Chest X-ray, PA view. Patient: 10 years old, sex M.
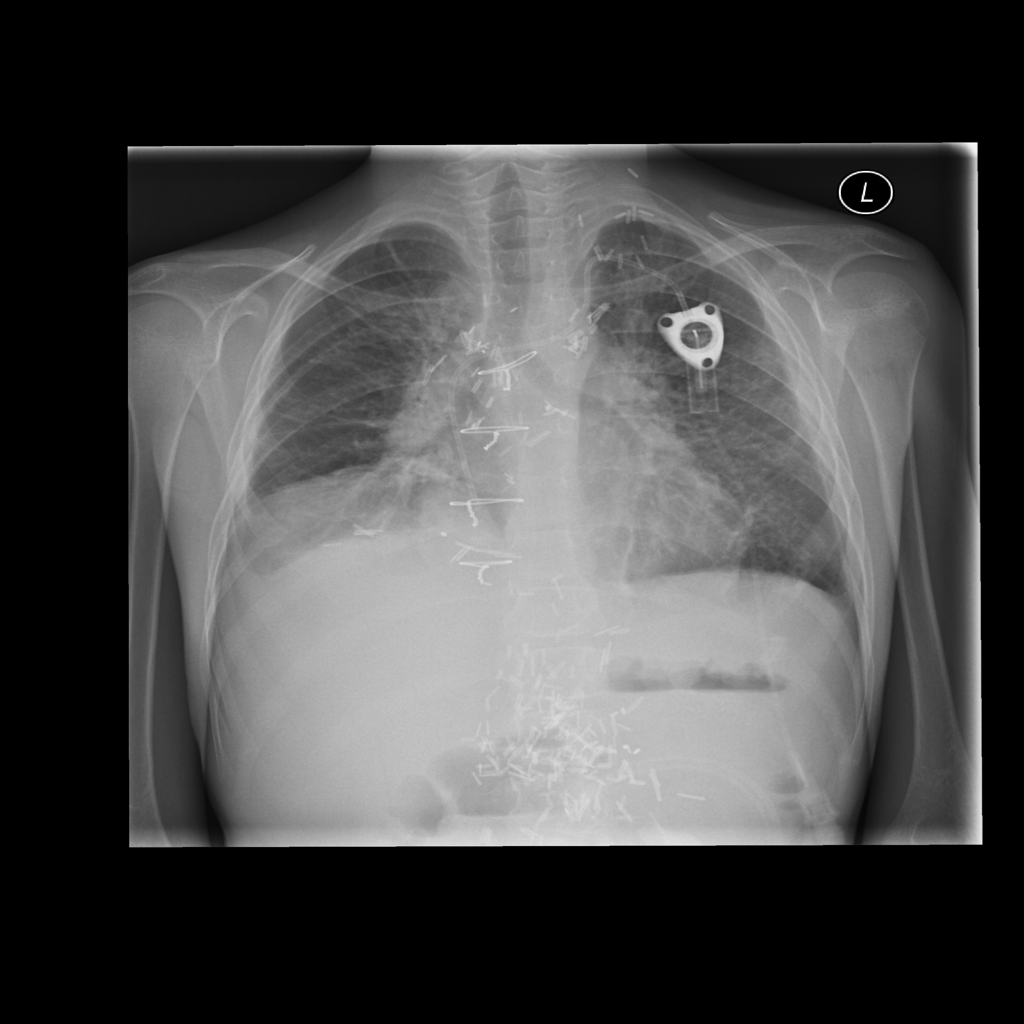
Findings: Effusion, Infiltration